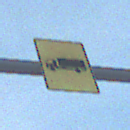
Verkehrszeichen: KFZZulaessigeGesamtmasse3Komma5TOhnePfeilsymbol
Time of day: SunriseSunset
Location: Outdoor (Beach)
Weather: PartlyCloudy
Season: NotSpecified
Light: Natural